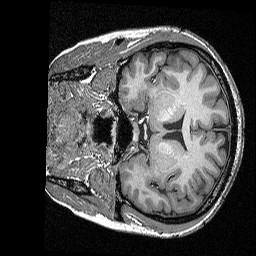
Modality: T1map
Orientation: coronal